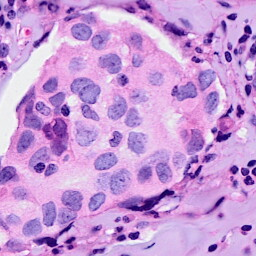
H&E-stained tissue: Breast